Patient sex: M
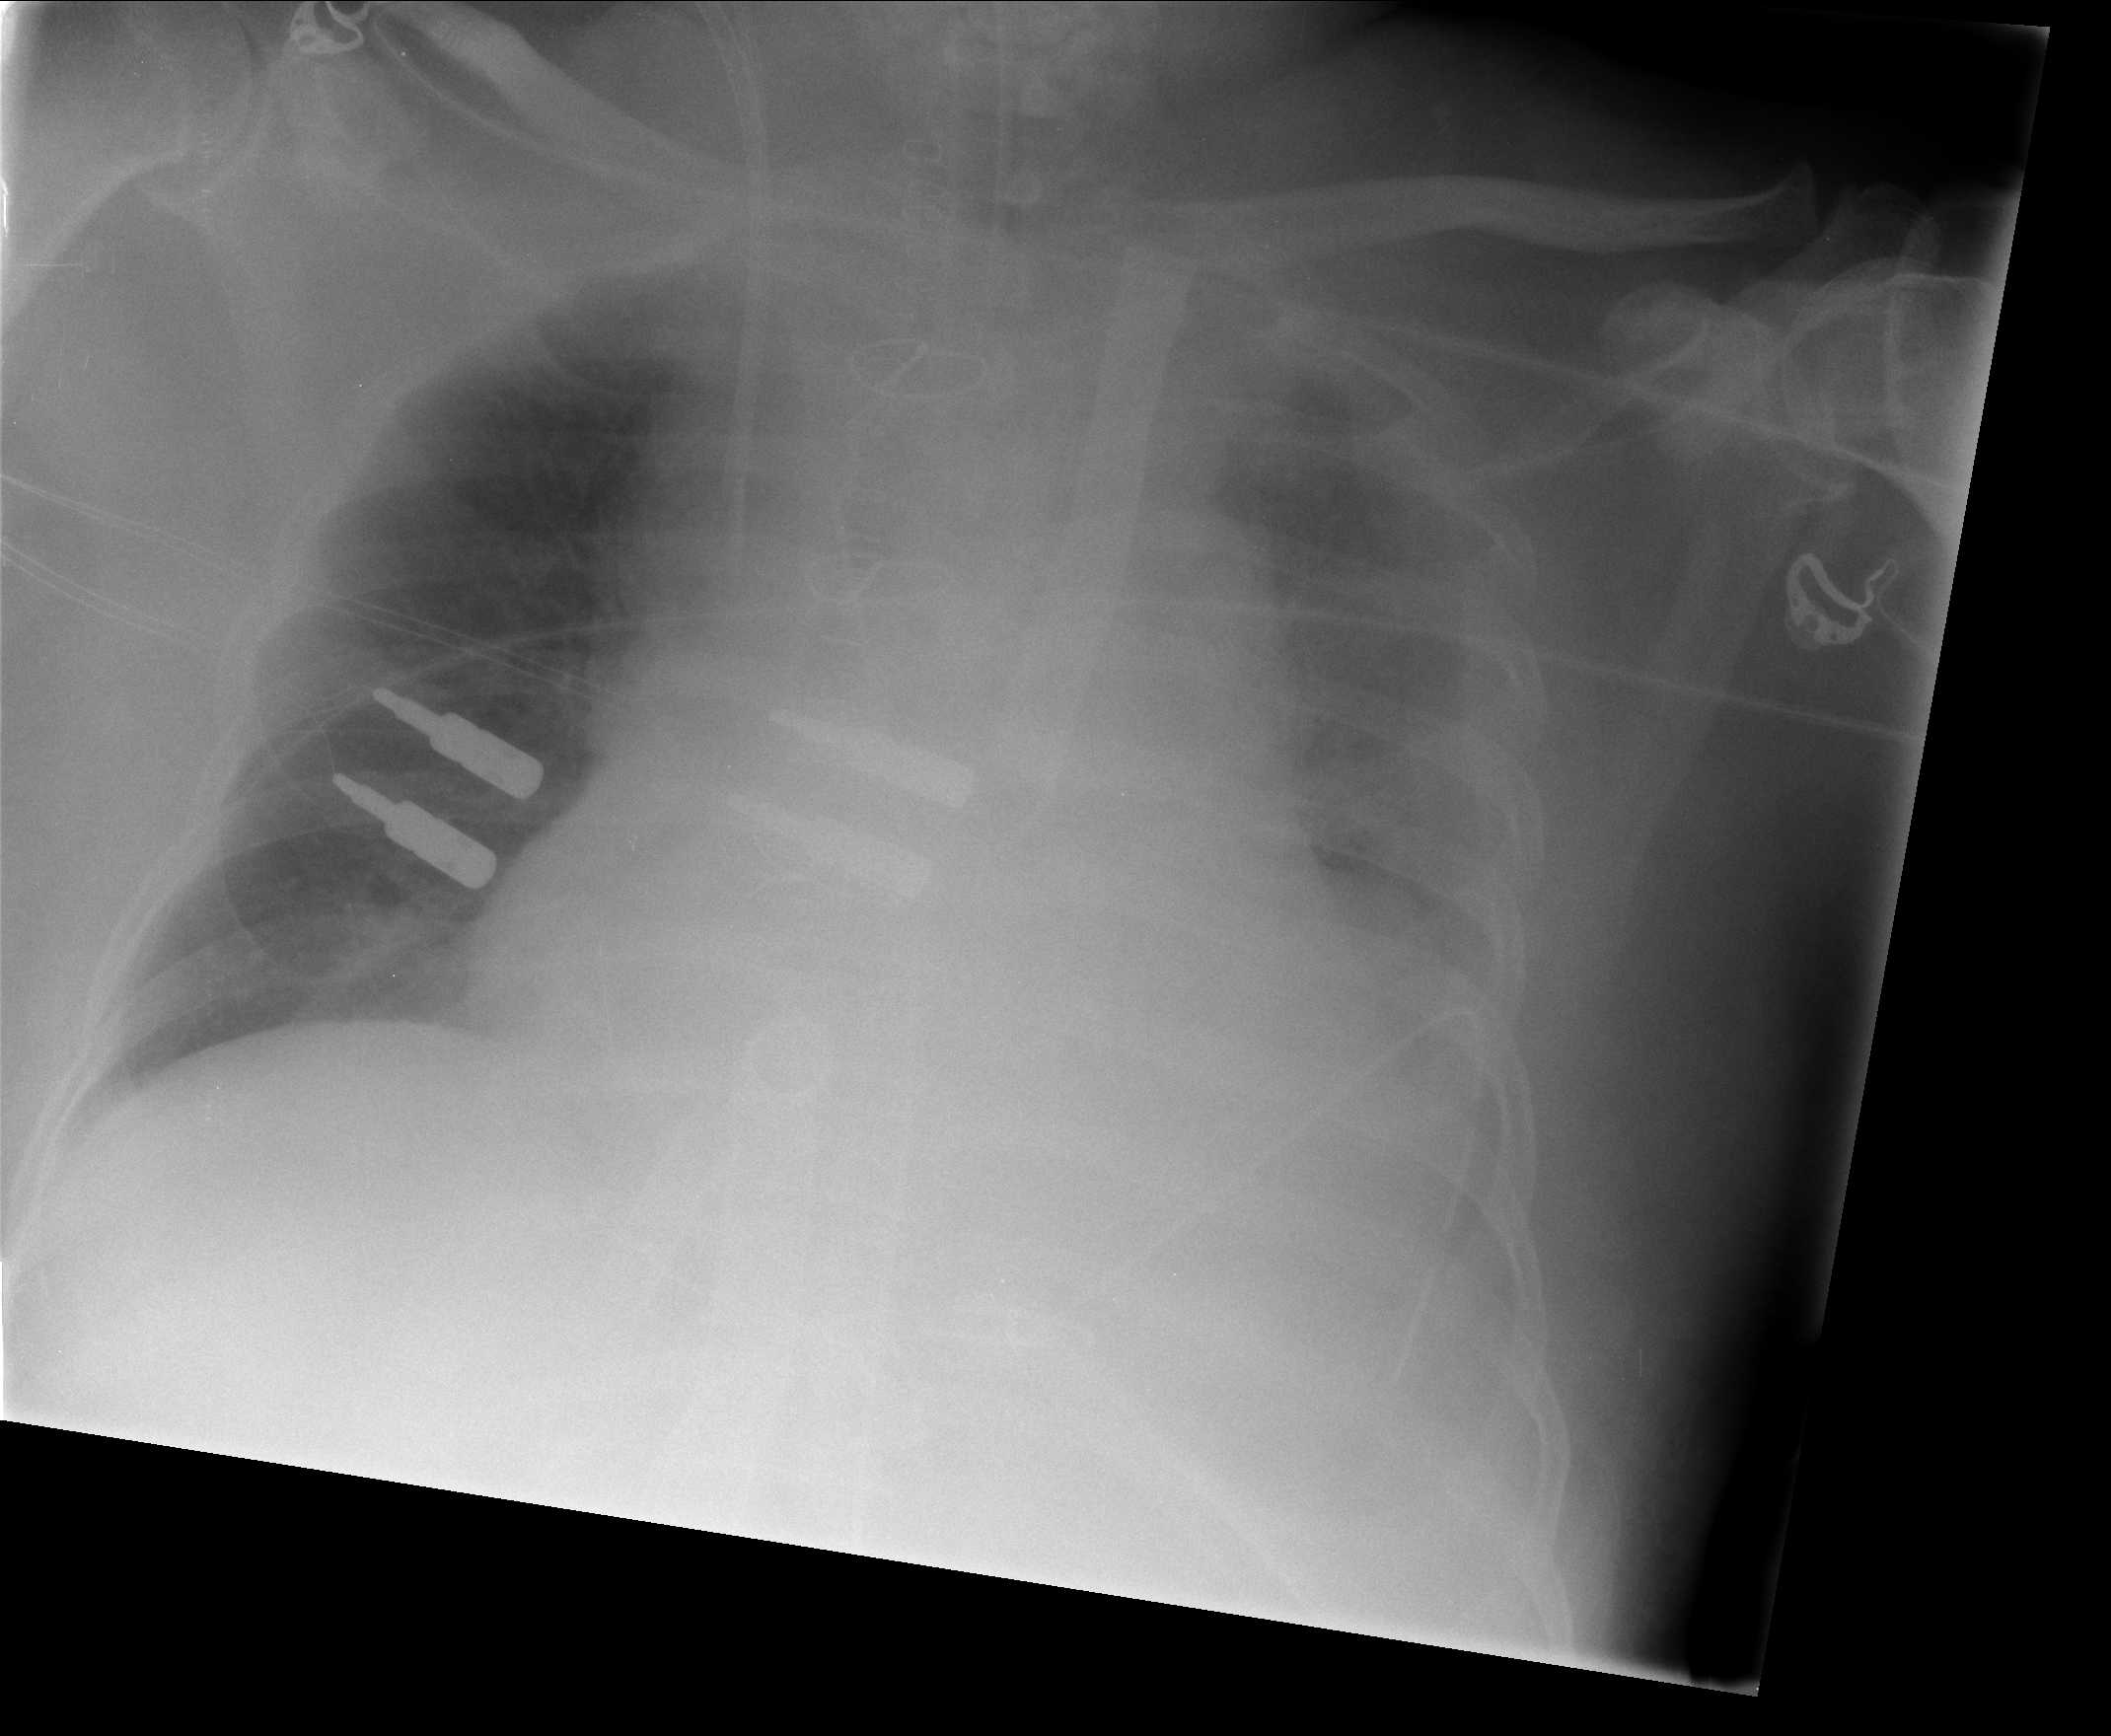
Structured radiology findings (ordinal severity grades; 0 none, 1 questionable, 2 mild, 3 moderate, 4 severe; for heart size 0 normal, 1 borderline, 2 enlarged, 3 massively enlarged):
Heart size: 2
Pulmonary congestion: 0
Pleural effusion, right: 0
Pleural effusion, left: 3
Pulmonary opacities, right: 0
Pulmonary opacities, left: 0
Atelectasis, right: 0
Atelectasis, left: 2